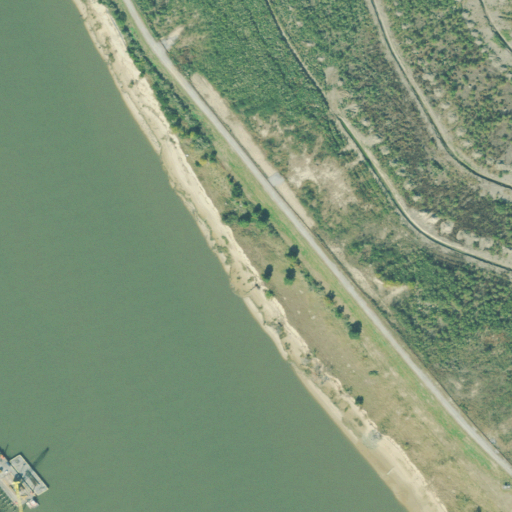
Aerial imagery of island in Georgia named Kings Island containing open water, barren land, herbaceous wetlands, woody wetlands, grassland, high intensity development, and medium intensity development